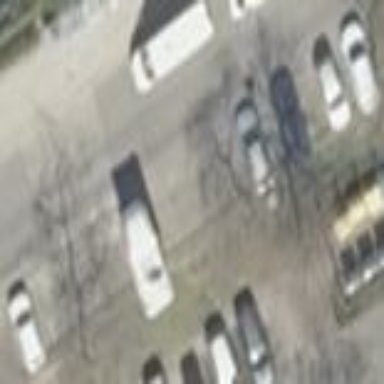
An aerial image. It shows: Street-side parking area.